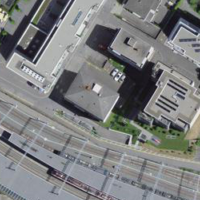
EUNIS habitat code: 54
Species observed at this site:
Anser anser